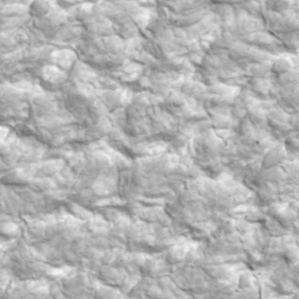
Label: non_frost